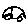
Label: car